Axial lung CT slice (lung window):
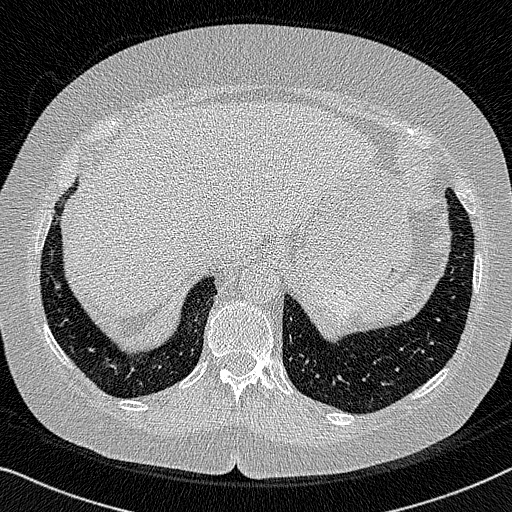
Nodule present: no